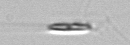
Label: pennate